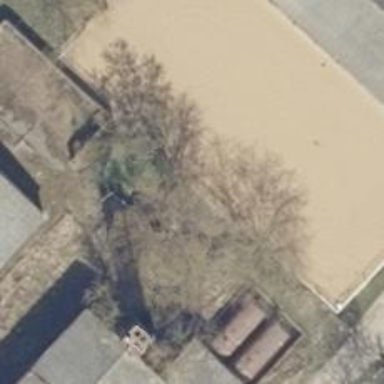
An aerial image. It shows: Deciduous broadleaved tree.